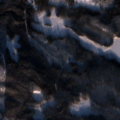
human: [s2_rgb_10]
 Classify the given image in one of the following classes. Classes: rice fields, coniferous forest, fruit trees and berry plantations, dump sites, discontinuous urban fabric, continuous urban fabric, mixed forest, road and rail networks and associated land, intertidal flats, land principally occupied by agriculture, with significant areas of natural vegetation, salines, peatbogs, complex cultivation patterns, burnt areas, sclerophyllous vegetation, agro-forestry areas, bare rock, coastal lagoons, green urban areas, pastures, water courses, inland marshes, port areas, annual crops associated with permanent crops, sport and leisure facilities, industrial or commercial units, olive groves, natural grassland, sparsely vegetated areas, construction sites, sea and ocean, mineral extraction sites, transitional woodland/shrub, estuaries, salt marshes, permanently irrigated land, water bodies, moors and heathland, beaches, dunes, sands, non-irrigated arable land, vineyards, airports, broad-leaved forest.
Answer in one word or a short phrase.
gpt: coniferous forest, mixed forest, transitional woodland/shrub